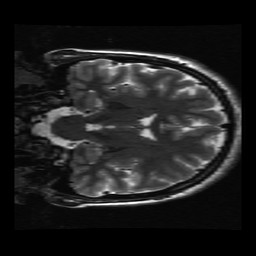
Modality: T2w
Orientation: coronal
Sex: female
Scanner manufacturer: ge
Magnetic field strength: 3 T
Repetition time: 5 s
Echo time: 0.1017 s